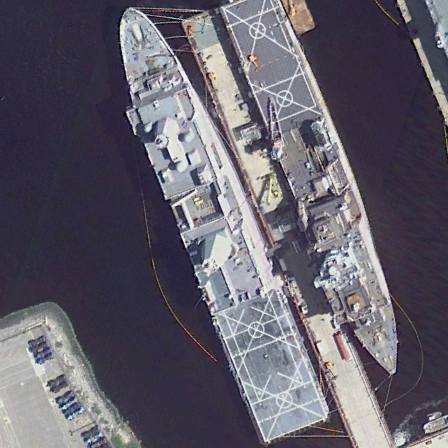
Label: combat